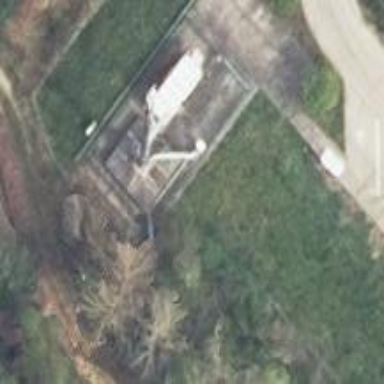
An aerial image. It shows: Communication tower.